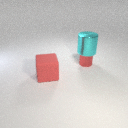
large red rubber cube to the left of small red metal cylinder